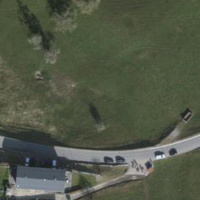
EUNIS habitat code: 52
Species observed at this site:
Aster amellus
Fagus sylvatica